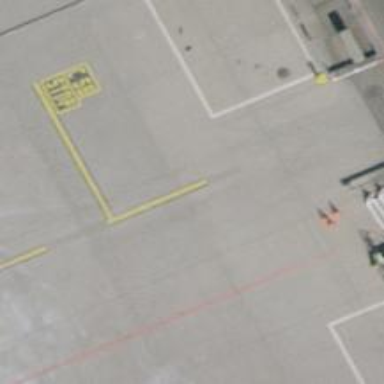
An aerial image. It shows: Airport parking position.